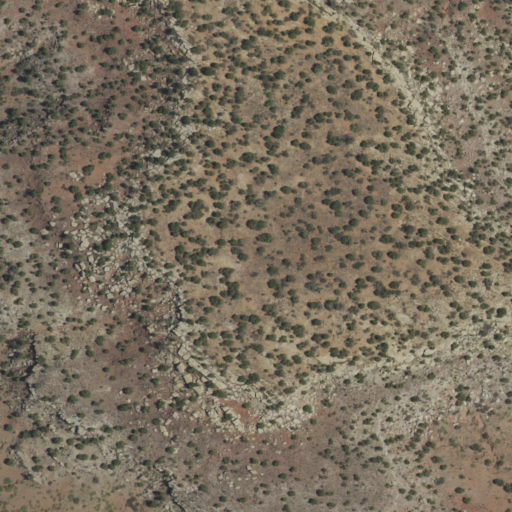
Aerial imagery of mountain in New Mexico named Mesita del Medio containing only shrub